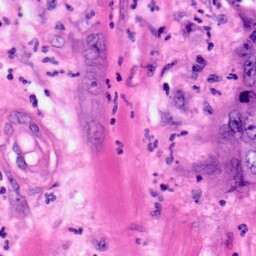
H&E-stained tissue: Pancreatic